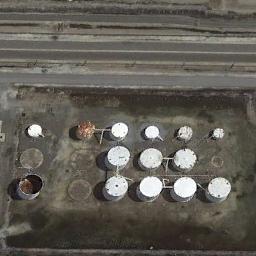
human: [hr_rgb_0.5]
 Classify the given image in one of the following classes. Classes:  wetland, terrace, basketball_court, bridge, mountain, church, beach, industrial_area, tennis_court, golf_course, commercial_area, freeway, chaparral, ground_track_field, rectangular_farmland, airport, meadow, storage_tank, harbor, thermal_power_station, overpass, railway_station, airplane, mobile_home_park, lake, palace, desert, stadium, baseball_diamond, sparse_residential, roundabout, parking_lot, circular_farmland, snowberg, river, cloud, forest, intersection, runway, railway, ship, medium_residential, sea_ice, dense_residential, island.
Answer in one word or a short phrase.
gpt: storage_tank